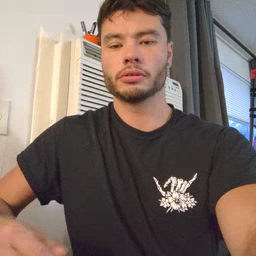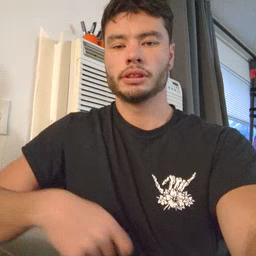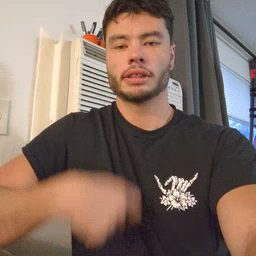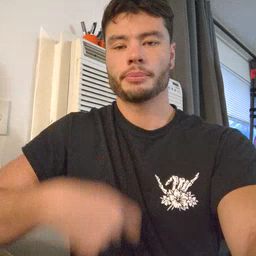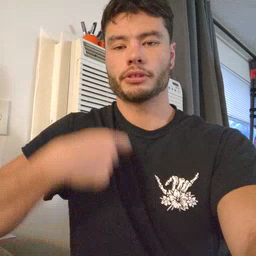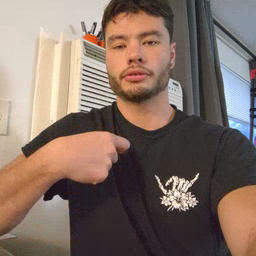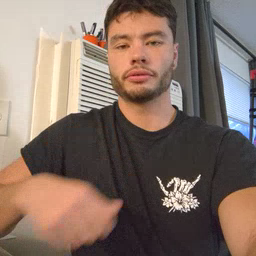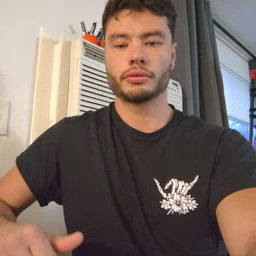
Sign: zipper